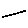
Label: line